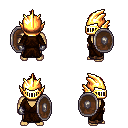
a pixel art fantasy rpg character, male body template, human, tanned skin, brown robe, robe skirt, brunette mohawk hairstyle, gold helm, metal gloves, shield, four views (front, back, left, right), 2x2 character sprite sheet, small pixel art, hard edges, no anti-aliasing